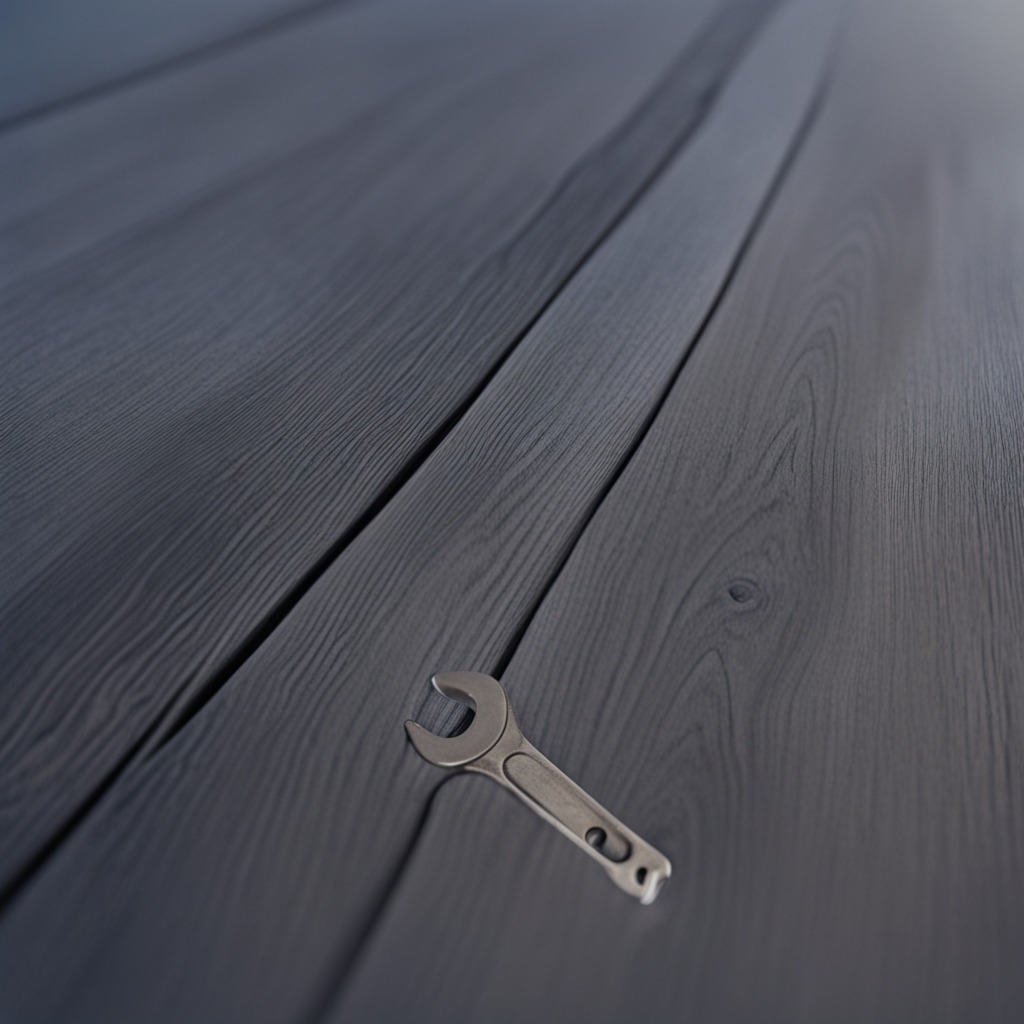
A wrench is lying on a table.